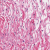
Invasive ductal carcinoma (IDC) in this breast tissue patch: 0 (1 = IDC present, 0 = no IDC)